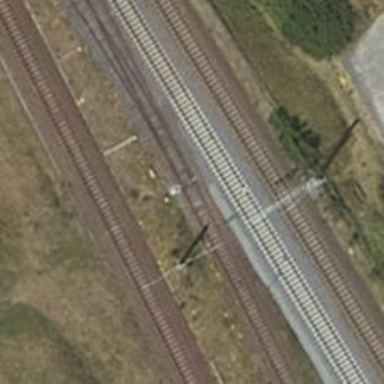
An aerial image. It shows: Railway switch.